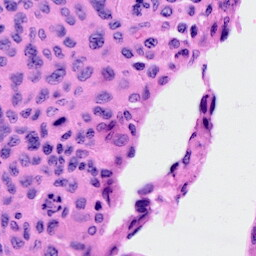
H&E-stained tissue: Cervix